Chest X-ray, PA view. Patient: 46 years old, sex M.
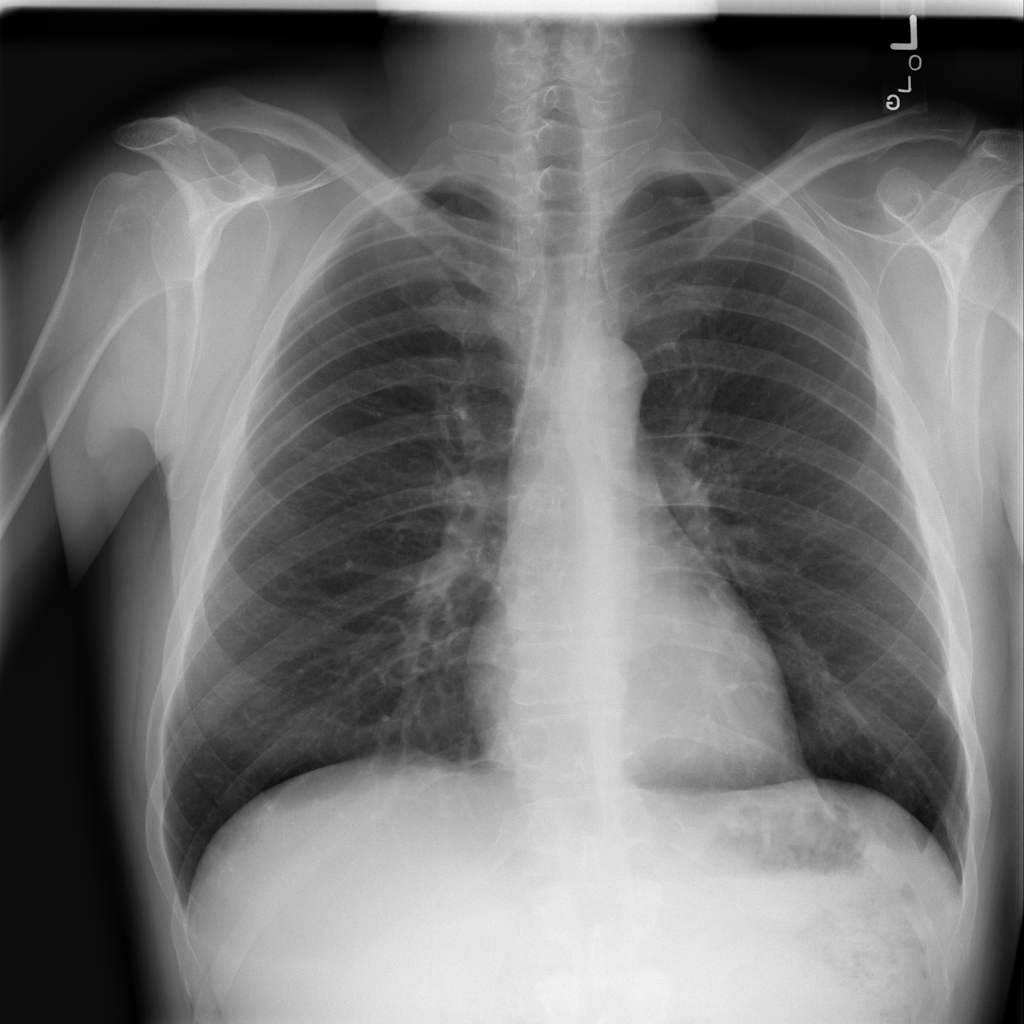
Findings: No Finding